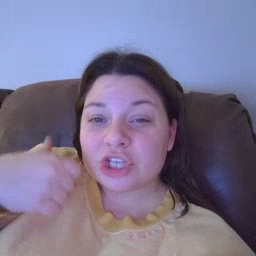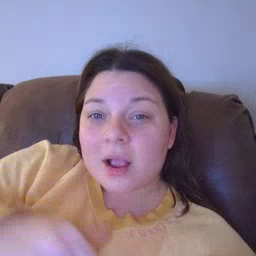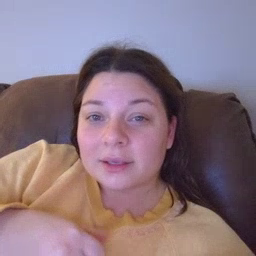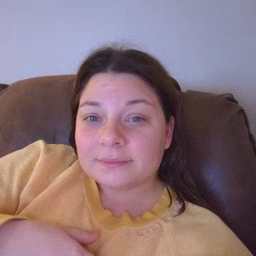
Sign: jacket